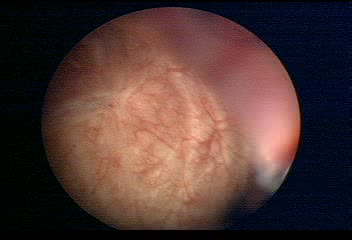
Modality: WLC
Class: Normal mucosa
Bladder cancer association: No